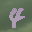
Label: 4